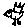
Label: bird